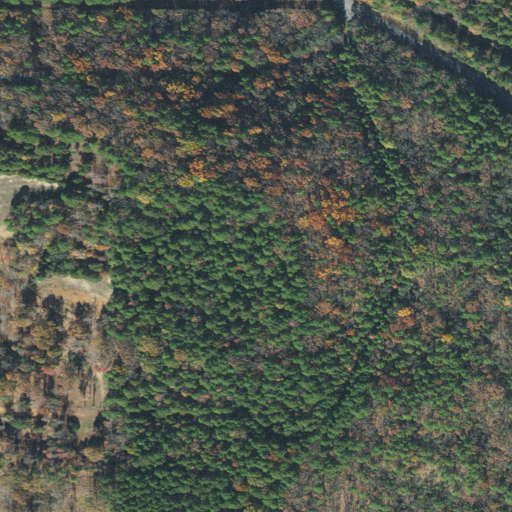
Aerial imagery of mountain in Arkansas named Round Mountain containing evergreen forest, mixed forest, open development, deciduous forest, pasture, low intensity development, and grassland